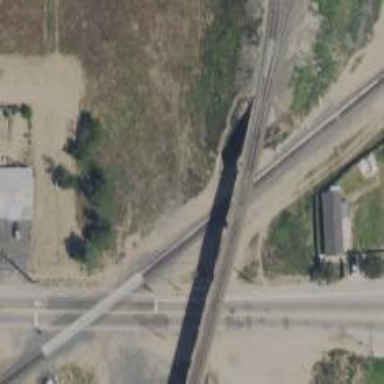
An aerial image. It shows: Bridge over railway track with excepted class.